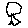
Label: tree